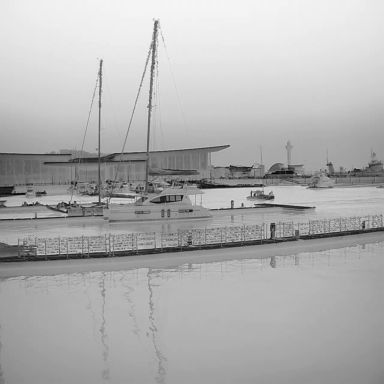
There are three sailboats in the infrared image.